Question: Experiencing problems with my javascript function. It returns a request failed server fault however still calls the php file fine and inserts the record in the database and refreshes the page to show the added record. No idea why its having this issue. Can anyone help me understand what I'm doing wrong?
this is the jQuery:
'''
function addPropCall() {
var data = $('#addProposal').serialize();
$.post('../Supervisor/Proposal_AddSubmit.php', data, function(response){
$("#addProposal").html(response);
// 'soft'reload parent page, after a delay to show message
setTimeout(function(){
$('#addPModal').modal('hide')
location.reload();
},3500);
}).fail(function(jqXHR, textStatus) {
alert( "Request failed: " + textStatus );
});
}
'''
This is the form which gets serialized:
'''
<div id="addPModal" class="modal fade" tabindex="-1" role="dialog" aria-labelledby="addPModalLabel" aria-hidden="true">
<div class="modal-dialog">
<div class="modal-content">
<div class="modal-header">
<button type="button" class="close" data-dismiss="modal" aria-hidden="true">&times;</button>
<h4 class="modal-title">Add New Proposal: </h4>
</div>
<div class="modal-body">
<form id="addProposal" class="addProposal">
<div class="form-group">
<label for="code" class="control-label">Proposal ID:</label>
<input type="text" class="form-control" id="proposal_id" name="proposal_id" readonly value ="NULL">
</div>
<div class="form-group">
<label for="title" class="control-label">Enter Proposal Title:</label>
<textarea type="text" class="form-control input-xlarge" rows="2" id="proposal_title_id" name="proposal_title"></textarea>
</div>
<div class="form-group">
<label for="title" class="control-label">Enter Proposal Description:</label>
<textarea type="text" class="form-control input-xlarge" rows="7" id="desc_id" name="description"></textarea>
</div>
<?php
include "../includes/db_conx.php";
try {
$db_conx = new PDO("mysql:host=$mysql_hostname;dbname=$mysql_dbname", $mysql_username, $mysql_password);
$db_conx->setAttribute(PDO::ATTR_ERRMODE, PDO::ERRMODE_EXCEPTION);
$stmt3 = $db_conx->prepare('SELECT * FROM course_details ORDER BY course_title');
$stmt3->execute();
$courses = $stmt3->fetchAll(PDO::FETCH_ASSOC);
}
catch(Exception $e)
{
die ("Could not connect to the database $mysql_dbname :" . $e->getMessage());
}
?>
<!-- <button type="button" class="btn btn-primary pull-right" data-toggle="modal" data-target="#addTModal" data-id="#">Select Tags <span class="glyphicon glyphicon-tags"/></button> -->
<div class="control-group">
<label class="control-label" for="course_details">Select Course:</label><p></p>
<select name="course">
<option value=''>Select One</option>";
<?php foreach($courses as $course): ?>
<option value="<?php echo $course['course_code'] ?>"><?php echo $course['course_title'] ?></option>
<?php endforeach ?>
</select>
</div> </p>
<?php
include "../includes/db_conx.php";
try
{
$db_conx = new PDO("mysql:host=$mysql_hostname;dbname=$mysql_dbname", $mysql_username, $mysql_password);
$db_conx->setAttribute(PDO::ATTR_ERRMODE, PDO::ERRMODE_EXCEPTION);
$stmt = $db_conx->prepare('SELECT * FROM tag_details ORDER BY tag_title ASC');
$stmt->execute();
//$count = $stmt>rowCount();
$tags = $stmt->fetchAll(PDO::FETCH_ASSOC);
}
catch(Exception $e)
{
/*** if we are here, something has gone wrong with the database ***/
$e->getMessage();
}
?>
<div class="control-group">
<label class="control-label" for="tag_details">Select Tags:</label><p></p>
<p class="text-danger"><small>(Select up to 3)</small></p>
<div class="checkbox-new">
<?php foreach($tags as $tag): ?>
<input name='tag[]' class="checkbox" type="checkbox" value="<?php echo $tag['tag_code'] ?>"><?php echo $tag['tag_title'] ?></p>
<?php endforeach ?>
</div>
</div>
<input type="hidden" name="user_token" value="<?php echo $_SESSION['user_token']; ?>"/>
<div class="modal-footer">
<div class="btn-toolbar">
<button type="button" class="btn btn-default" class="pull-right" data-dismiss="modal">Close</button>
<button name= "addProp" value = "addProp" type="submit" class="btn btn-success" onclick="addPropCall();">Add Proposal</button>
</div>
</div>
</form>
</div>
</div>
</div>
</div>
'''
Error:

i know the php is fine because when i called the page directly using the 'method="post" and action attributes it was fine.
Any help would be much appreciated. Thanks
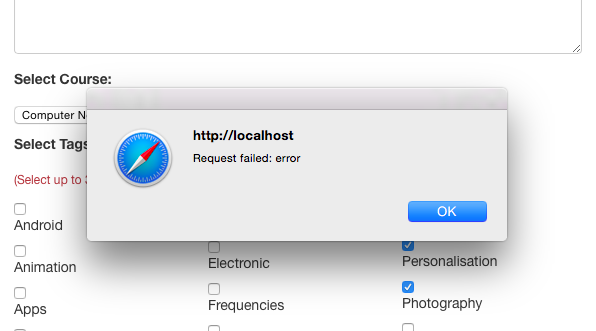
Answer: It is because the submit button is submitting the page, you need to cancel the action.
'''
onclick="addPropCall(); return false;">
'''
---
Ideally you would be using jQuery to attach the events since that is a better practice than inline events.
'''
$("[name='addProp']).on("click", addPropCall);
'''
and you can use event.preventDefault()
'''
function addPropCall (event) {
event.preventDefault();
//...
}
'''